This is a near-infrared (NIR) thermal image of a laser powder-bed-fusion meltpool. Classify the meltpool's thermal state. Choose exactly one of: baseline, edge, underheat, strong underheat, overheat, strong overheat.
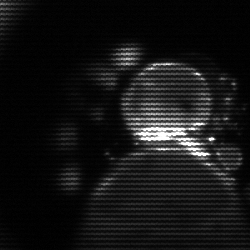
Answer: baseline